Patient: sex M, age 44
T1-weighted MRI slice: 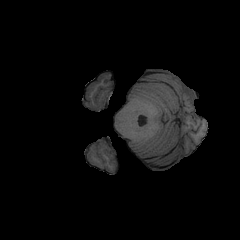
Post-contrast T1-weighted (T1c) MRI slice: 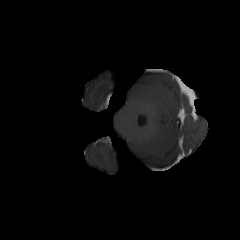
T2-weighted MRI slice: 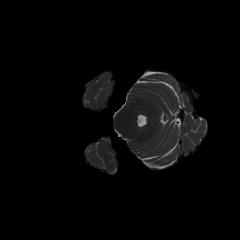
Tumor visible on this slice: no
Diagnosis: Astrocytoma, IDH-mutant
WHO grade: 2